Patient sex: M
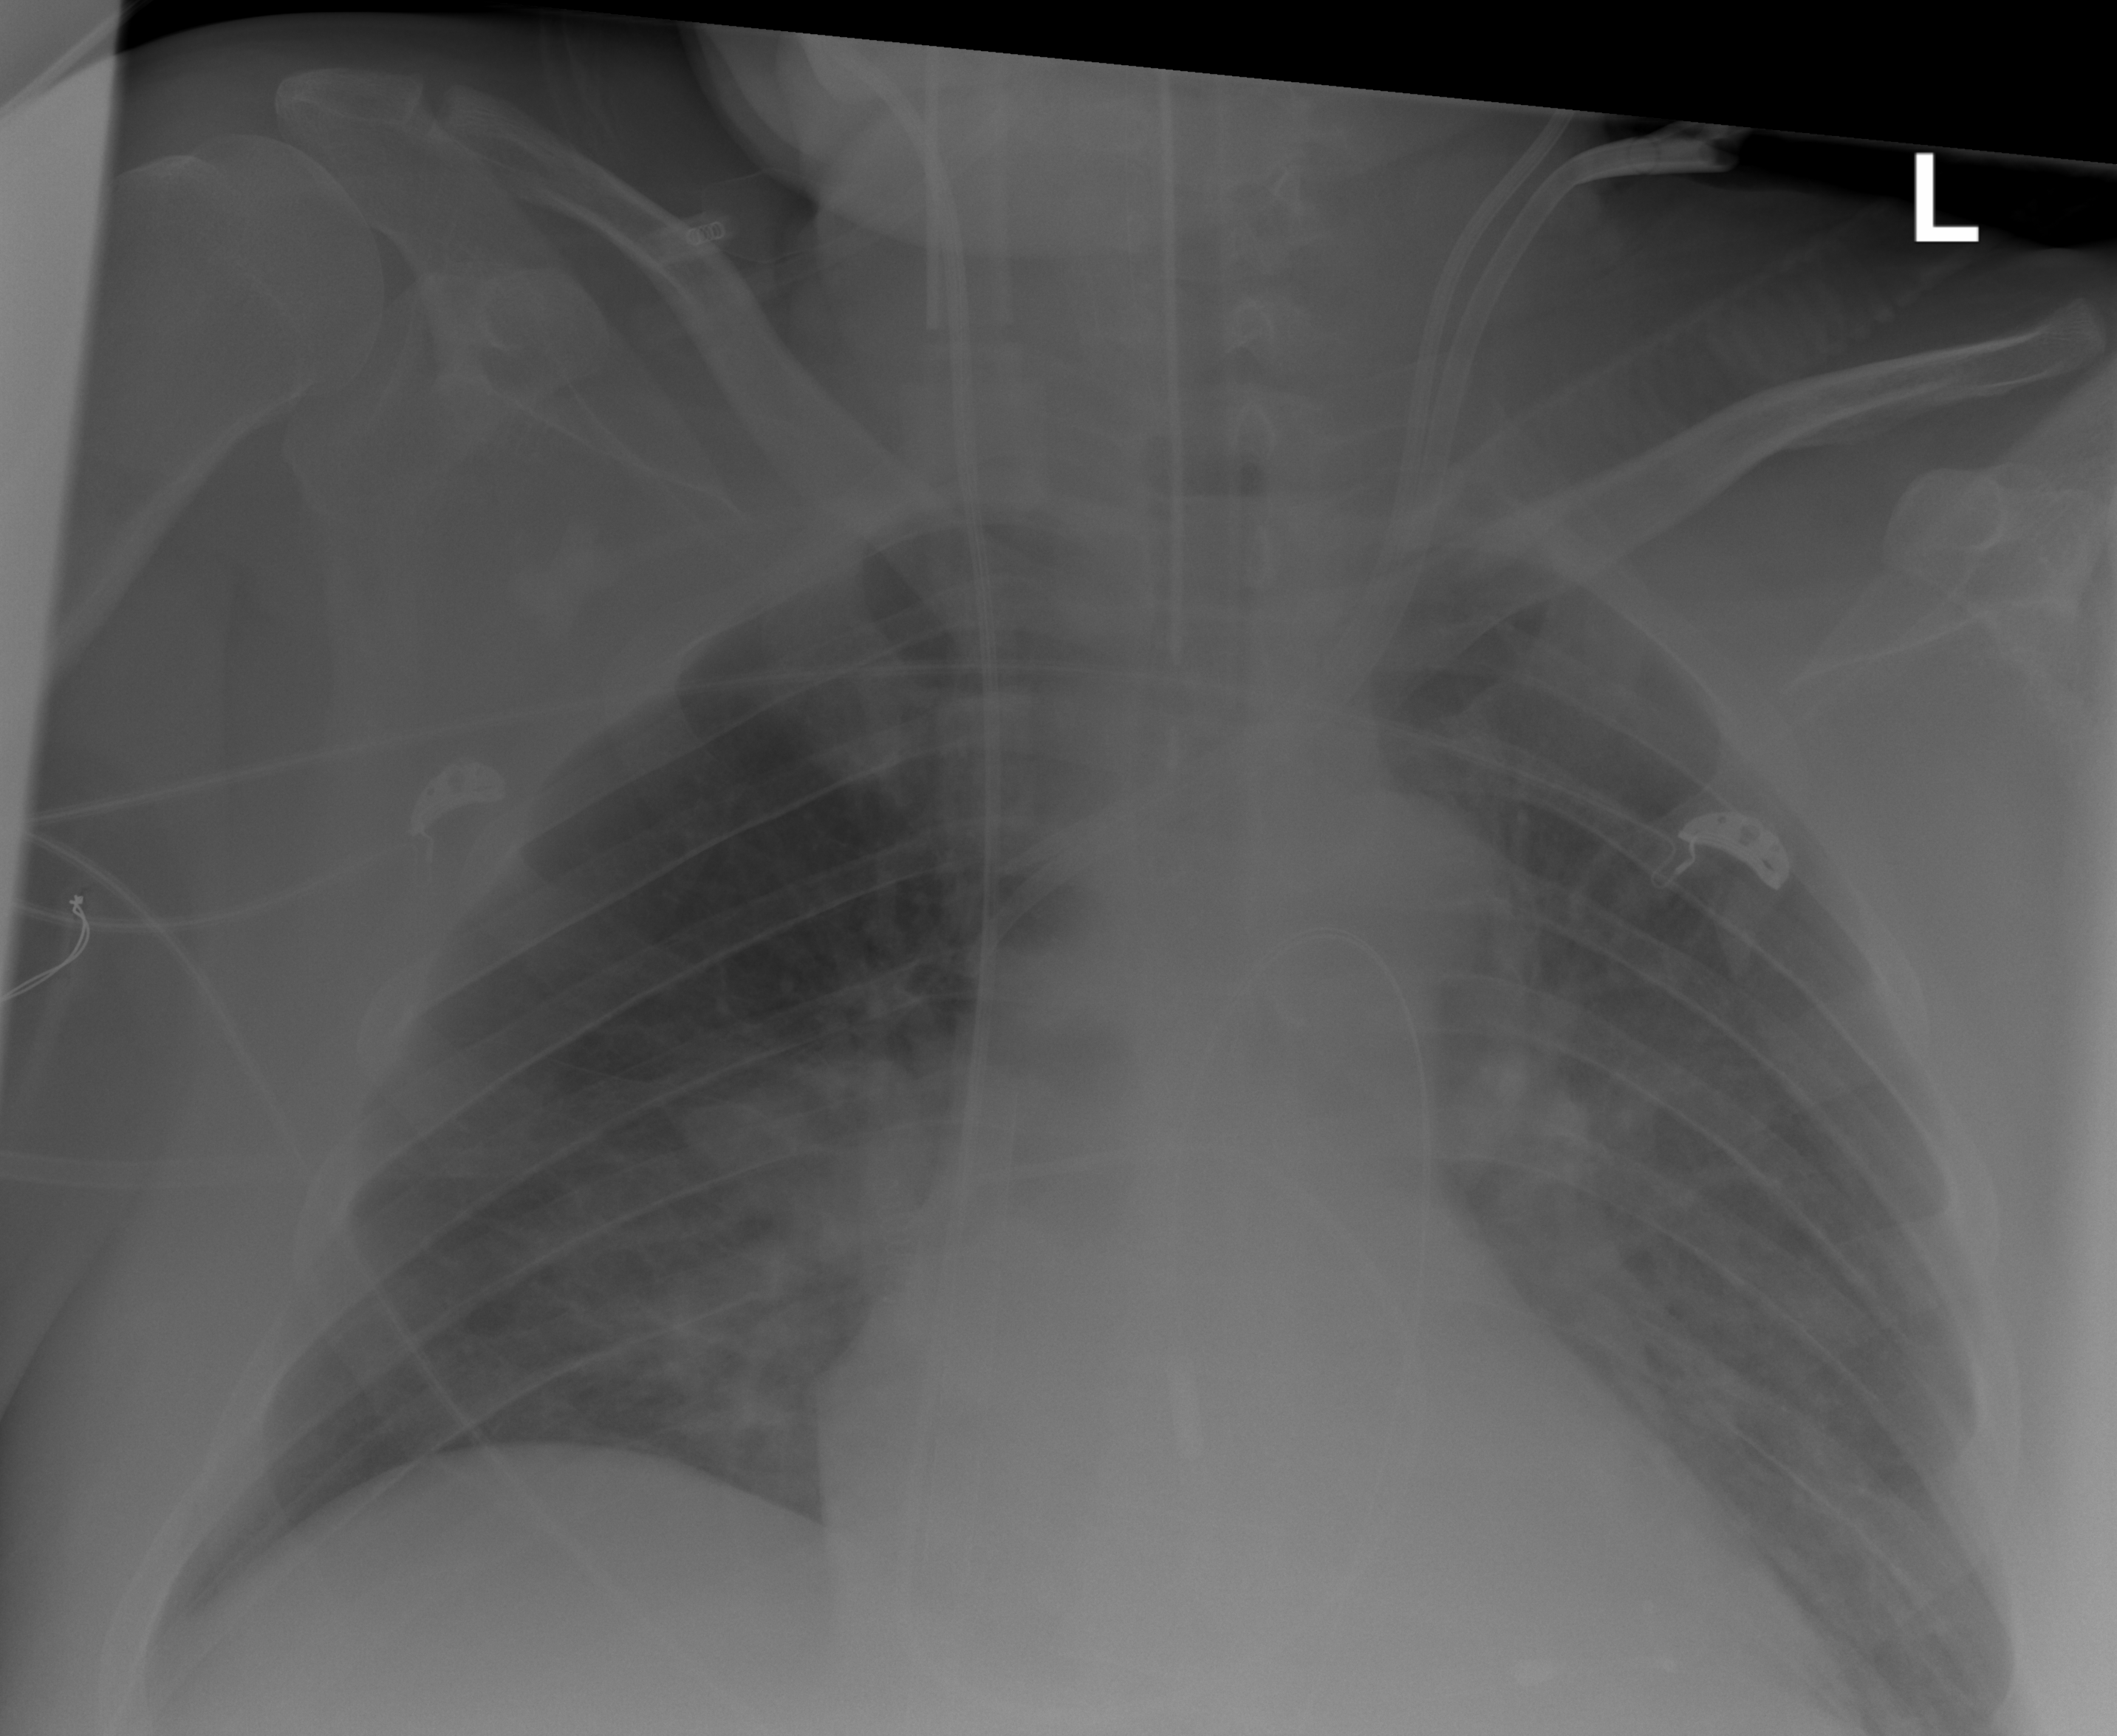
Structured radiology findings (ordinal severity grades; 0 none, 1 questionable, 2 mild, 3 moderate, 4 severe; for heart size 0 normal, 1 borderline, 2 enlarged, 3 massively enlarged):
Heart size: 2
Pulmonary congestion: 2
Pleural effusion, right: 0
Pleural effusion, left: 2
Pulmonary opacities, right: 2
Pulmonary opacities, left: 0
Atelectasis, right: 2
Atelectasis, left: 2